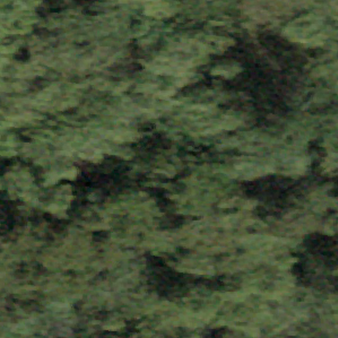
Label: other